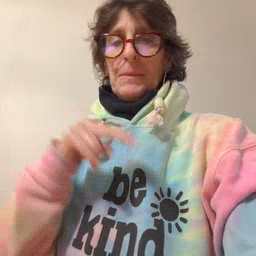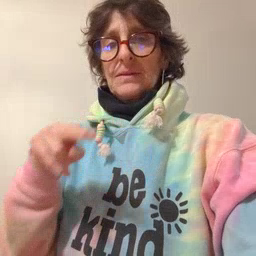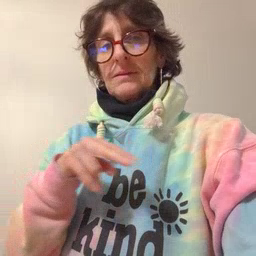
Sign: puzzle